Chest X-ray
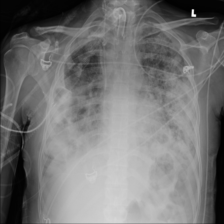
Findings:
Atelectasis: negative
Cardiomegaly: negative
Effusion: negative
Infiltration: positive
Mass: negative
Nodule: negative
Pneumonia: negative
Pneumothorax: negative
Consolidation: negative
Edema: negative
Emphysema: negative
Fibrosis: negative
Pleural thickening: negative
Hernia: negative